八年级 · 解析几何
如图, 在 $\triangle A B C$ 中, $\angle A C B=90^{\circ}, A C=B C$, 点 $C$ 的坐标为 $(-2,0)$, 点 $B$ 的坐标为 $(1,4)$,则点 $\mathrm{A}$ 的坐标为 $(\quad)$

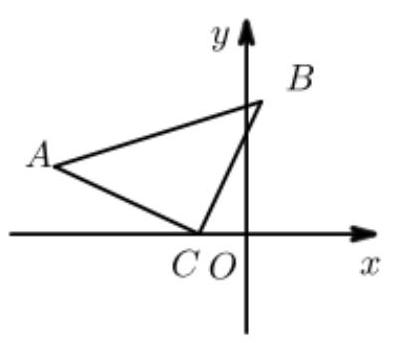
$(-6,3)$
B. $(-3,6)$
C. $(-4,3)$
D. $(-3,4)$
答案: A